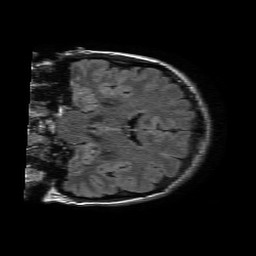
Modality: FLAIR
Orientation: coronal
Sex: female
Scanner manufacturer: philips
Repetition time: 11 s
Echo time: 0.125 s